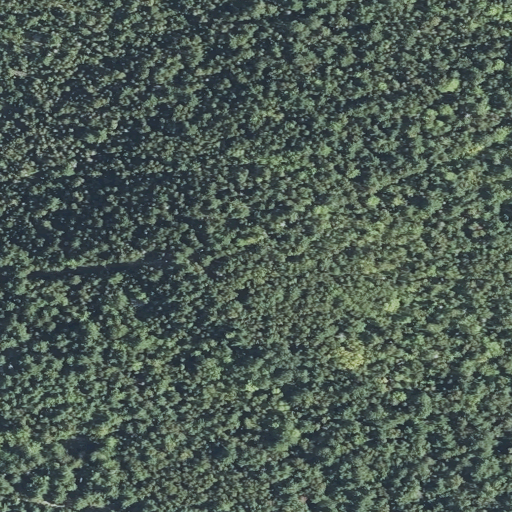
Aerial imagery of mountain in Maine named Magurrewock Mountain containing evergreen forest, mixed forest, deciduous forest, and grassland